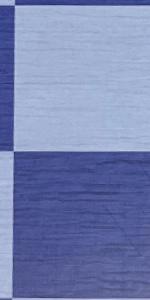
Label: Empty